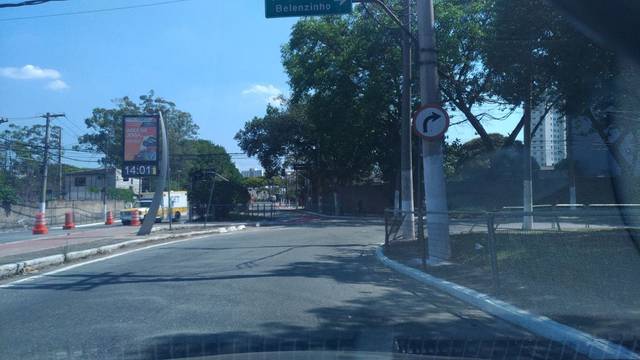
Region: Brazil
Coordinates: -23.529, -46.598